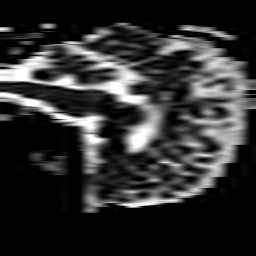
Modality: ADC
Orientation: sagittal
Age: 64
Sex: female
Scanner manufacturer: philips
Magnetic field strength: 3 T
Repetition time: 3.99 s
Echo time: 0.06054 s